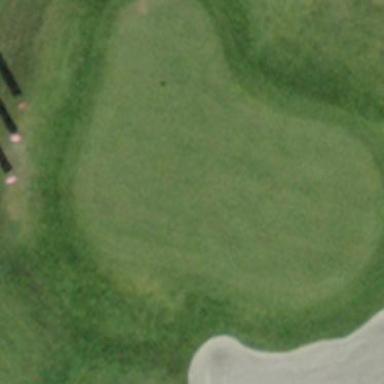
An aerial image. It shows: Green golf area with grass land use.